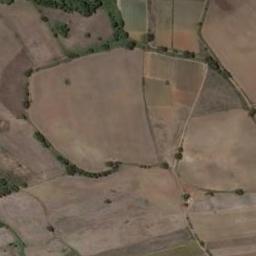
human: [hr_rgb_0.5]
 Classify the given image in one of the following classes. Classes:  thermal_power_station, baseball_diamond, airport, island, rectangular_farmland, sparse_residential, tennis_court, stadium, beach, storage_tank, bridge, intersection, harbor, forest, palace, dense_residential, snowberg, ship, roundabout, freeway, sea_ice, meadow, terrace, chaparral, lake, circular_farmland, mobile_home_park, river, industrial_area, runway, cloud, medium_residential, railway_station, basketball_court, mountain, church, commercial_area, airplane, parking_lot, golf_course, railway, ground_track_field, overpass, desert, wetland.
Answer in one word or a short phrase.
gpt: rectangular_farmland